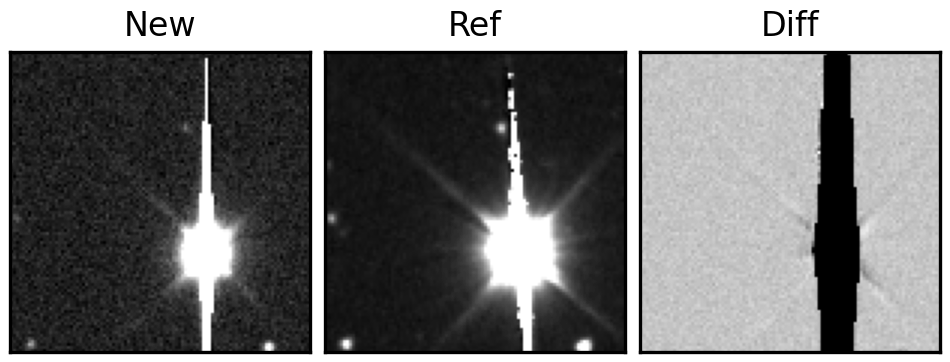
Label: bogus